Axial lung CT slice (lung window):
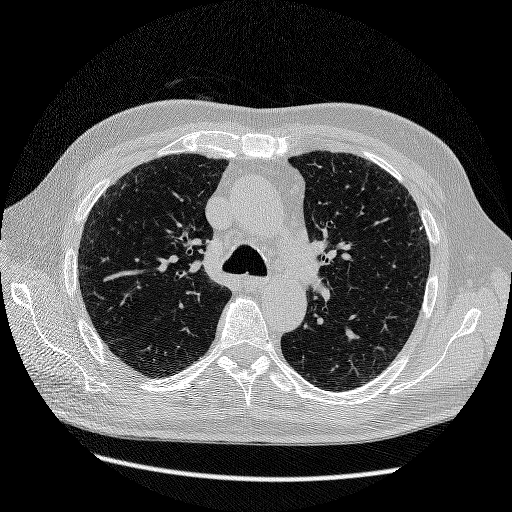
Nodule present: no